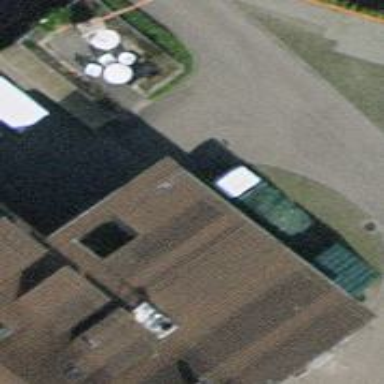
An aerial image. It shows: Veterinary facility.